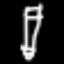
Label: pencil